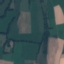
Label: Pasture